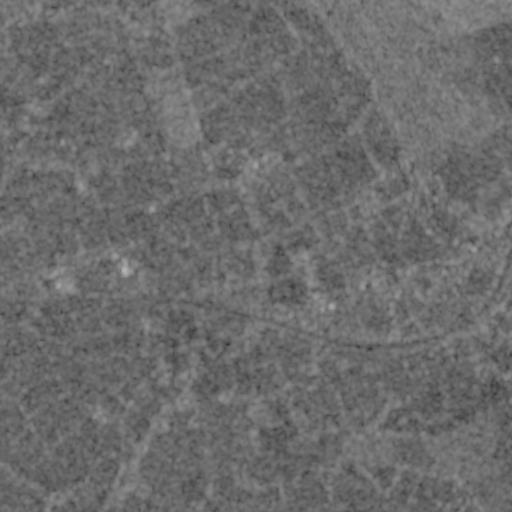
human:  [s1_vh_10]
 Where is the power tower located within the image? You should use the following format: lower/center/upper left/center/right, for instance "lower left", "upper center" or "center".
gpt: The power tower is located in the lower of the image.
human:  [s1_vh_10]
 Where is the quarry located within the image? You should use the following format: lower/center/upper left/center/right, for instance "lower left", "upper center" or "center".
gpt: The quarry is located in the upper right of the image.
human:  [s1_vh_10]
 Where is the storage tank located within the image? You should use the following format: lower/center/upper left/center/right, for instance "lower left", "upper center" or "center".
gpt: The storage tank is located in the upper left of the image.
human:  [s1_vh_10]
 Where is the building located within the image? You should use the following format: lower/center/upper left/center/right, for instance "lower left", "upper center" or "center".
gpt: There is no building in the image.

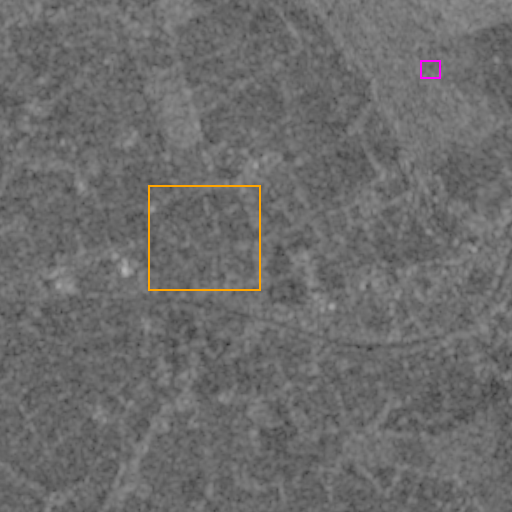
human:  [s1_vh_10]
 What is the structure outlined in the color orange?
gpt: The structure outlined in orange is a crop field.
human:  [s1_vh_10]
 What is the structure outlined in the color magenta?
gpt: The structure outlined in magenta is a quarry.
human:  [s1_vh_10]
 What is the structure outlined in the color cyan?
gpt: There is no cyan outline.